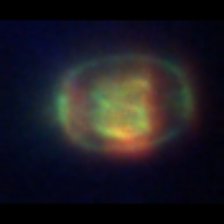
Taxon: Centric
Group: Diatoms